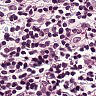
Metastatic tissue present: no